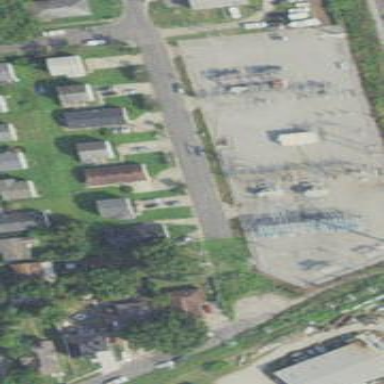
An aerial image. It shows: Distribution level power substation surrounded by fence.